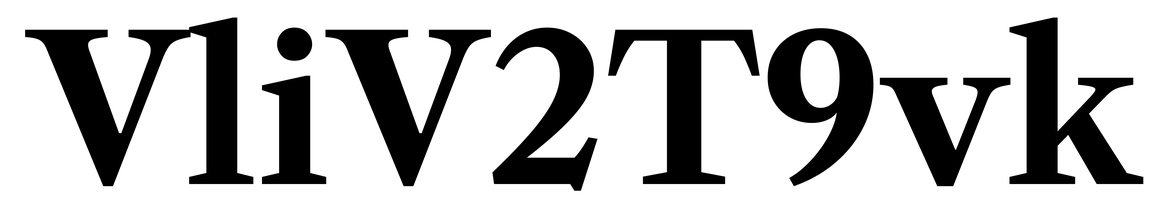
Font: LibreCaslonText_Bold